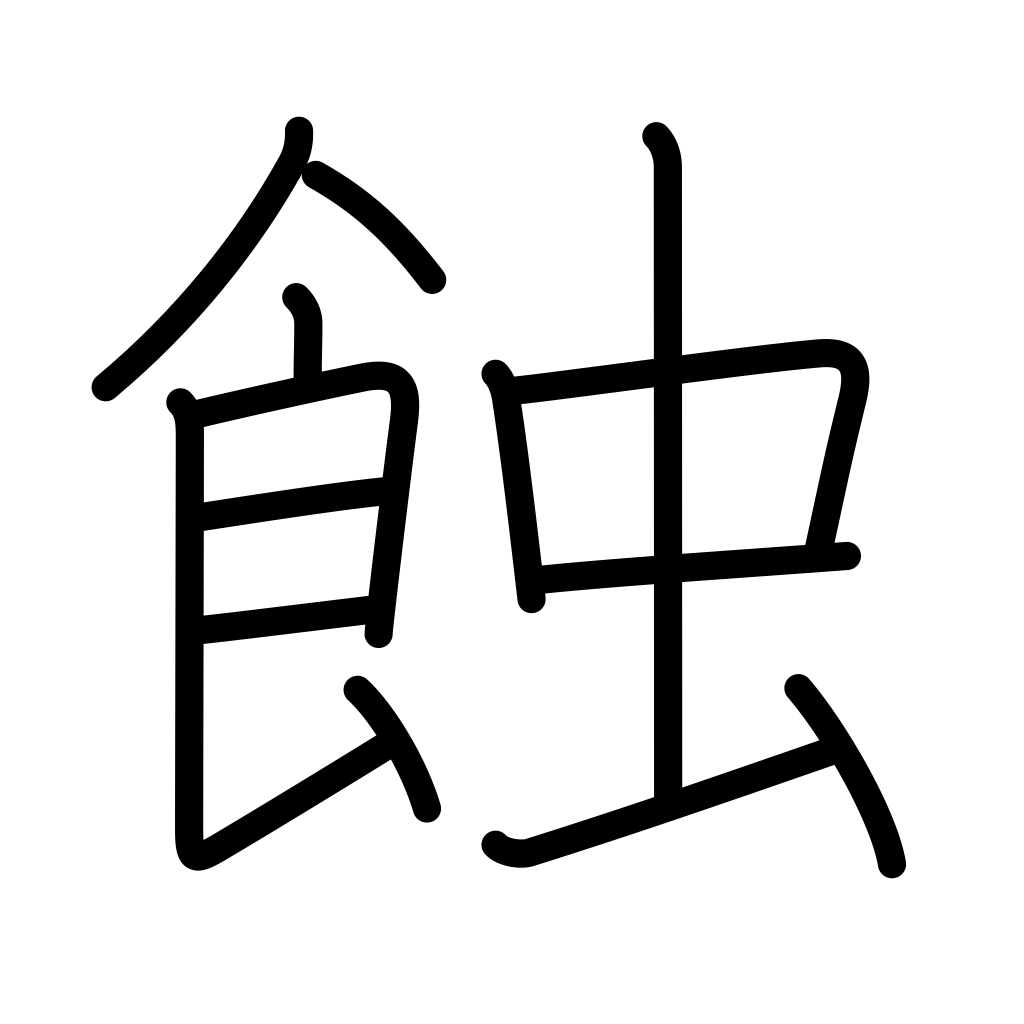
Meaning: eclipse, occultation, be defective